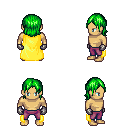
a pixel art fantasy rpg character, male body template, human, tanned skin, yellow cape, magenta pants, green long bangs hairstyle, metal gloves, four views (front, back, left, right), 2x2 character sprite sheet, small pixel art, hard edges, no anti-aliasing